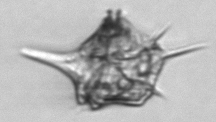
Label: Amylax